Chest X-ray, PA view. Patient: 62 years old, sex F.
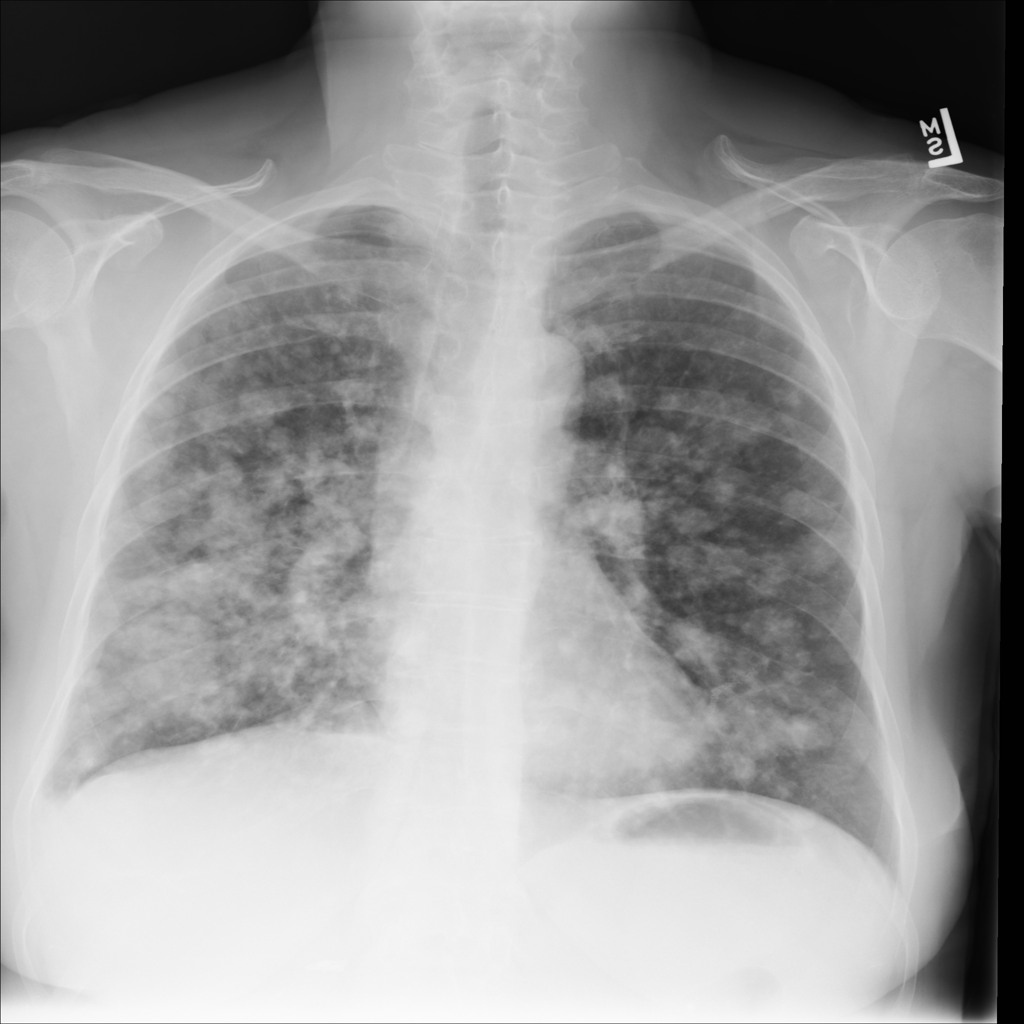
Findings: Nodule